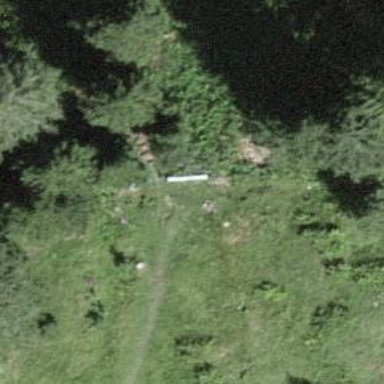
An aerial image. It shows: Bench for seating.